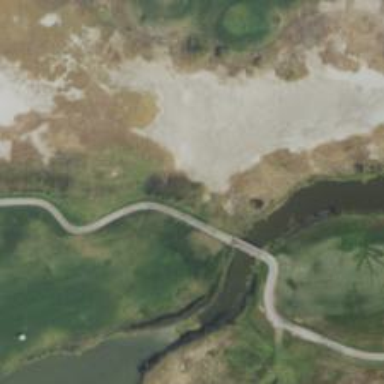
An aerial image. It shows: Golf bunker filled with natural sand.